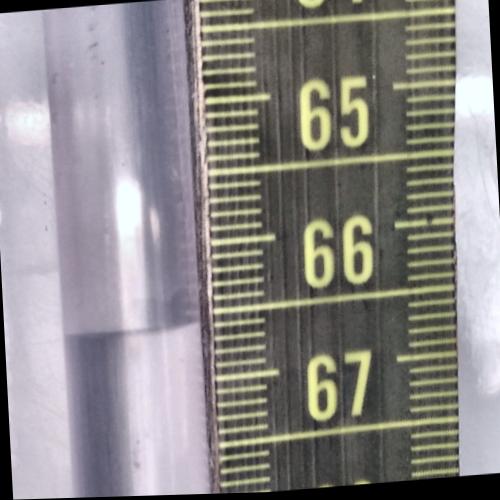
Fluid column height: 66.6 cm